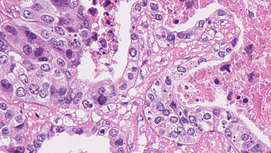
Tumor epithelial tissue: yes
Tumor-associated stroma tissue: yes
Normal tissue: no